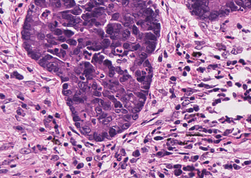
Tumor epithelial tissue: yes
Tumor-associated stroma tissue: yes
Normal tissue: no